Question: >
<URL>
I was wondering how one would go about making a program (in C# or C++) that would have a frozen pane and shrink the active area of the rest of the screen. A good example of this is the Facebook client chat program in full screen mode because it is always on top as well as shrinks the area of the screen that is active, including shrinking the desktop. What I'm trying to achieve is the green bar in the picture below that can never go away:
(note please ignore the red circle in the photo below, the only picture I could find of what I'm trying to do was from a meme about how on all military sites they have a suicide hotline because the systems are all so slow, they make you want to kill yourself)

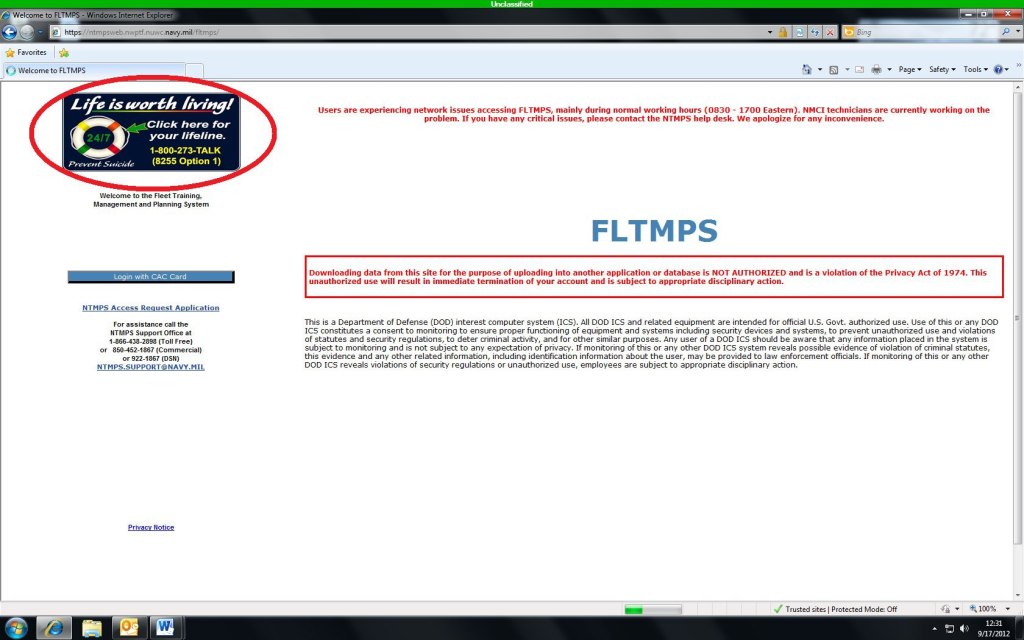
Answer: It's documented on MSDN as an "AppBar": <URL>
It's a regular Win32 window anchored to one edge of the screen and also reduces the area for other windows to maximize into.